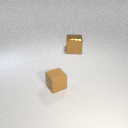
large brown metal cube to the right of small brown rubber cube